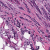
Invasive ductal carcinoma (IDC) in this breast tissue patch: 0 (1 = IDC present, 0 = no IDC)